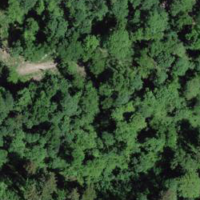
EUNIS habitat code: 41
Species observed at this site:
Impatiens parviflora